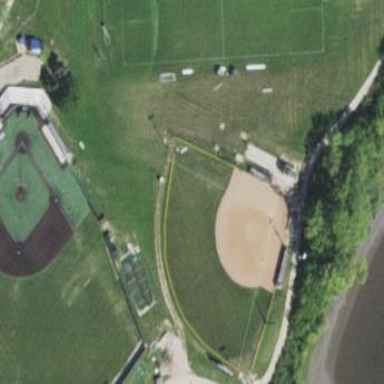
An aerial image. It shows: Baseball pitch for leisure and sports activities.